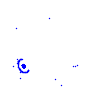
Particle: electron